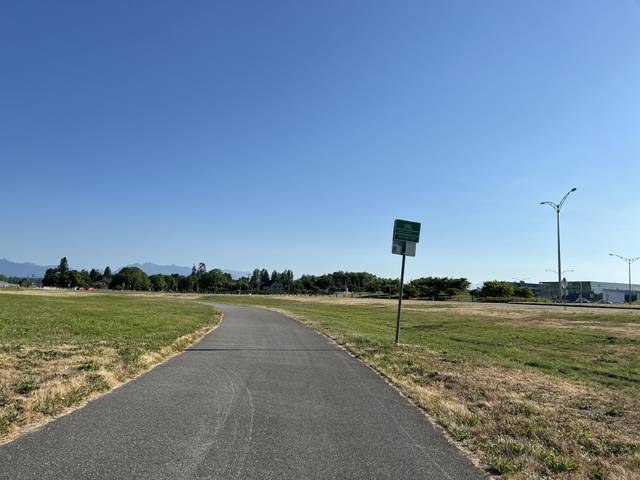
Region: Canada
Coordinates: 49.183, -123.15